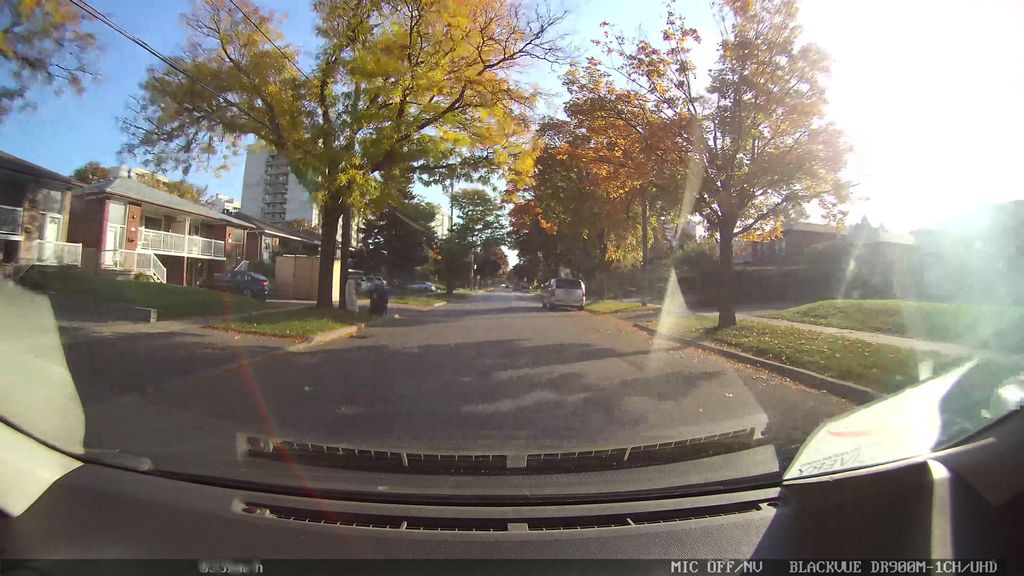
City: toronto